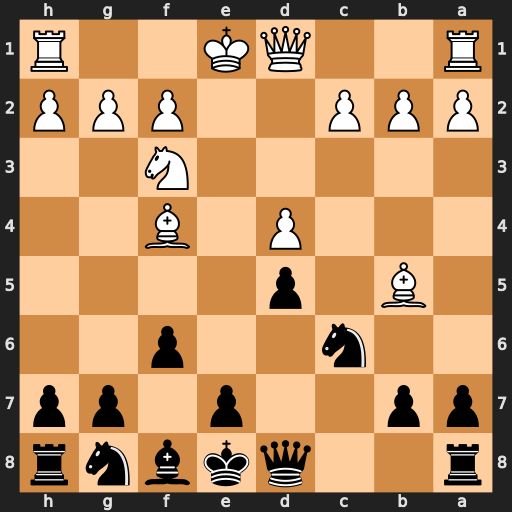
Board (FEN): r2qkbnr/pp2p1pp/2n2p2/1B1p4/3P1B2/5N2/PPP2PPP/R2QK2R
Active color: b
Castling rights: KQkq
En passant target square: -
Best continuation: Qa5+ Nd2 Qxb5